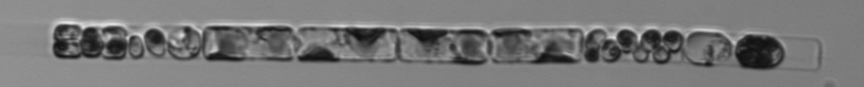
Label: Guinardia_delicatula_TAG_internal_parasite